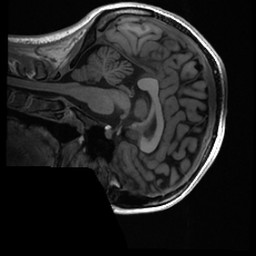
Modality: T1w
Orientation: sagittal
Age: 18
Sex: female